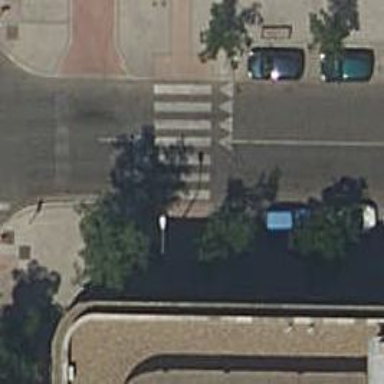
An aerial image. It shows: Uncontrolled crossing with traffic calming table on the road.